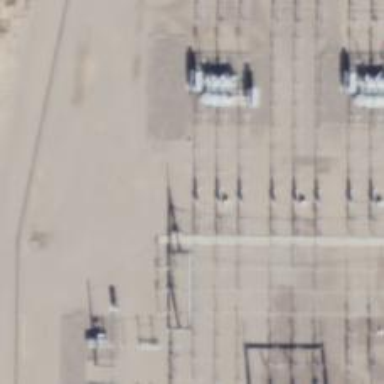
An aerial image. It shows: Switch for power supply.